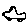
Label: car